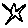
Label: star